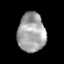
Tissue: prostate
Cell type: T cells
Senescence score: 0.2066
Nuclear area (px): 1065
Mean DAPI intensity: 161.958